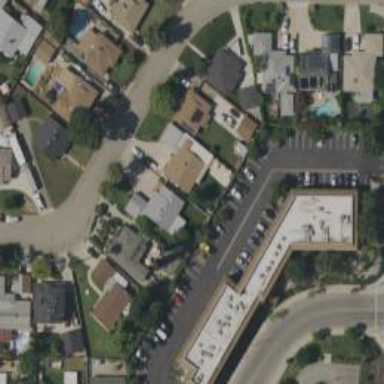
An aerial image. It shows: Commercial building.